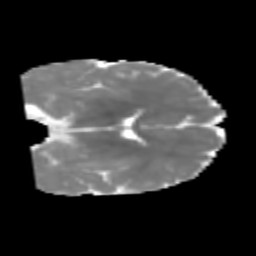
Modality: MD
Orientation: coronal
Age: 6
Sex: male
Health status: healthy